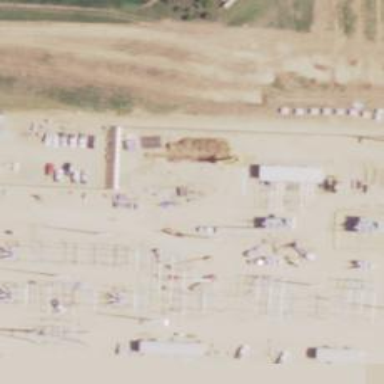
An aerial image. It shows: Power substation dedicated to generation.